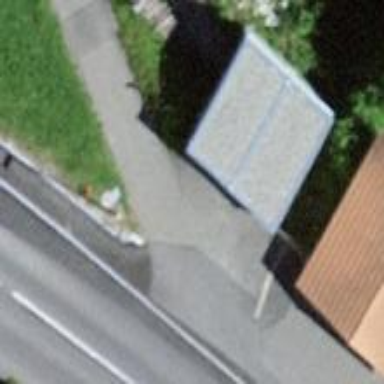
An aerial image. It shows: Garage building.